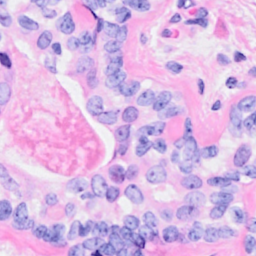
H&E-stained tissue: Breast